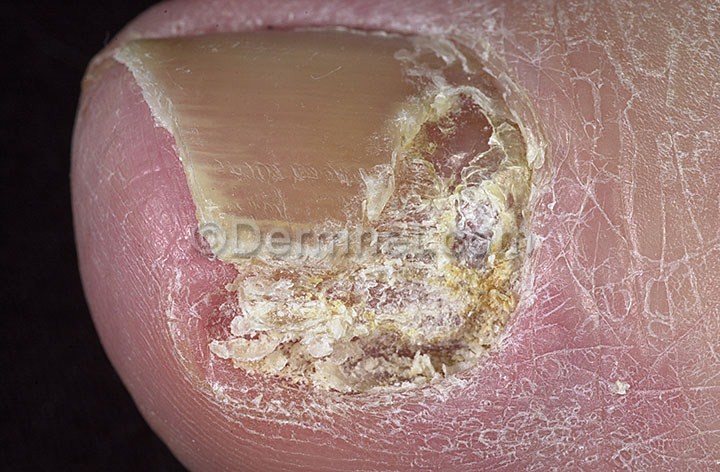
Disease: Nail Fungus and other Nail Disease